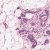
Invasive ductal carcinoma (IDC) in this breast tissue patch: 0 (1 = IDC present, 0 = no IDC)